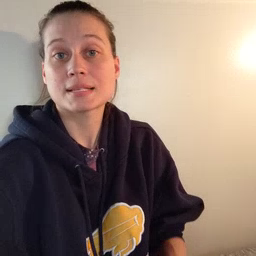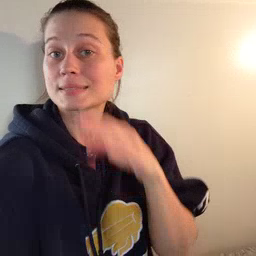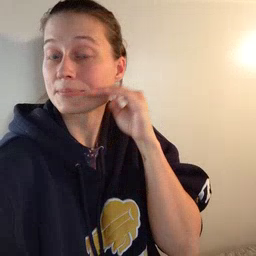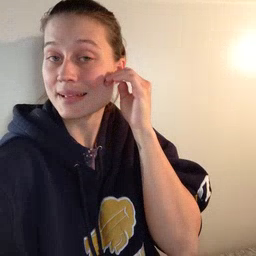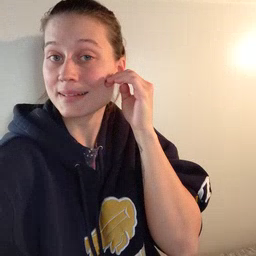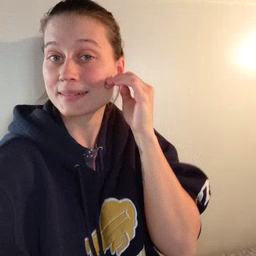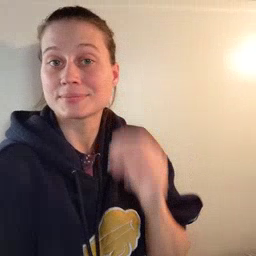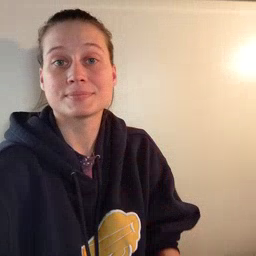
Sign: smile